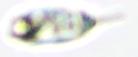
Label: Tintinnid